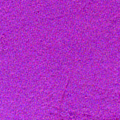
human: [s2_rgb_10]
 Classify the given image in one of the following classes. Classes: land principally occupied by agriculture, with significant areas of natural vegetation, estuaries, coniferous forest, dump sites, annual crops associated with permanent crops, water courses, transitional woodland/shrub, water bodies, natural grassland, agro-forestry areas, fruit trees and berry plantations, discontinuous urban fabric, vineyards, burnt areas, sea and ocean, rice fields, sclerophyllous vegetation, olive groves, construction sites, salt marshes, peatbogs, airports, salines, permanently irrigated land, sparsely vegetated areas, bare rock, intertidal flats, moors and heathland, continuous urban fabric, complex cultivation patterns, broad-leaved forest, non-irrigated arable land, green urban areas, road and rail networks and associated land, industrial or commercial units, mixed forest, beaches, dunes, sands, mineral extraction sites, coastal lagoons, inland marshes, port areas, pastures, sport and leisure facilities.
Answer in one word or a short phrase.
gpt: sea and ocean